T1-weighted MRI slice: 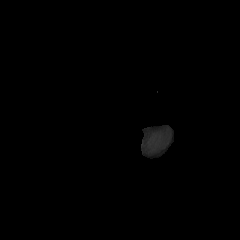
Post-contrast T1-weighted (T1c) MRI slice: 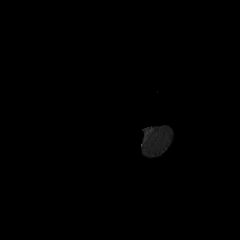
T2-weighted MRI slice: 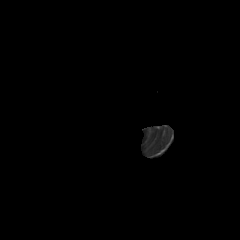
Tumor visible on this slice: no